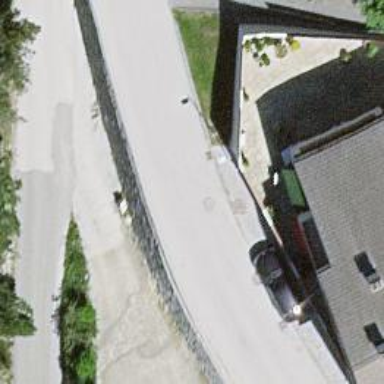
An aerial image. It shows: Retaining wall.